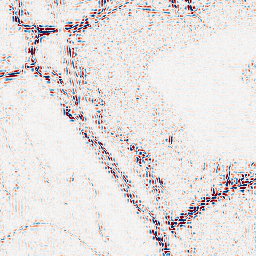
Category: wavelet
Decomposition family: wavelet_biorthogonal
Decomposition parameters: wavelet: bior5.5
level: 2
Upsampling method: linear_exact
Upsampling parameters: scale: 4
Upsampling scale: 4